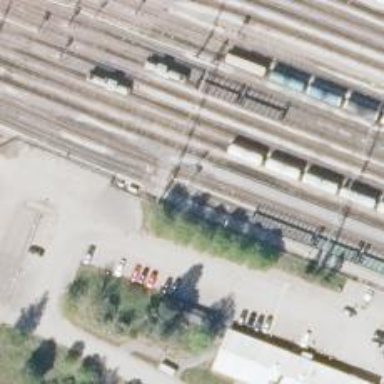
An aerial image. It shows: Railway crossing with saltire marking.